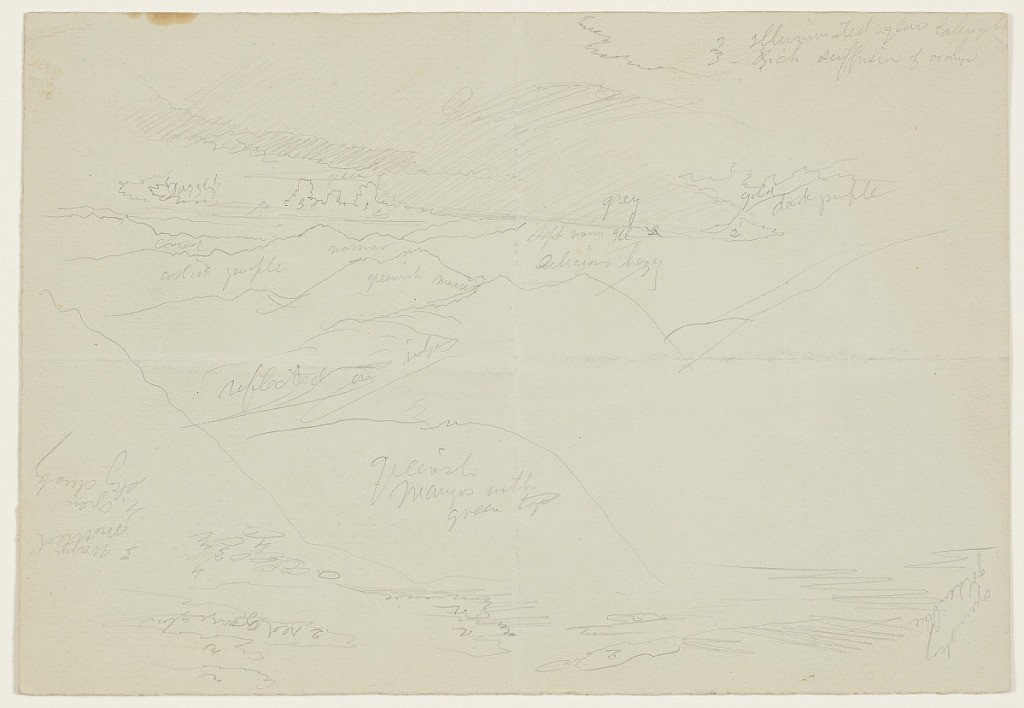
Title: Sunset Sketch, Jamaica
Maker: Frederic Edwin Church, American, 1826–1900
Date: May–September 1865
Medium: Graphite on gray-green wove paper
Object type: Drawing
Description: Landscape sketch showing a view of a bright sunset over the mountains of Jamaica. In foreground, a steep slope and prominence at left give way to taller mountains and ridges in the middle distance and beyond. Above, the sky hosts a mix of clouds as the sun sets. Along lower margin, oriented in reverse, another sketch of a twilight sky is visible.

Verso: Mixed sketches showing a view of a vibrant sunset over a loosely-defined landscape at upper left, a wooded and shaded hillside at lower left, and two seated figures with their backs turned--one adult wearing a hat and one small child--visible bottom right.